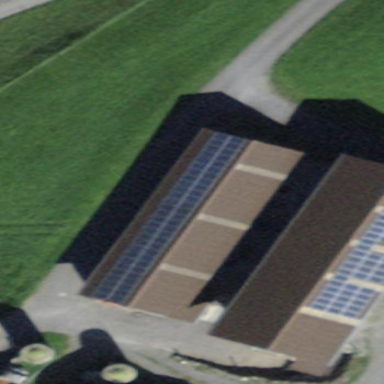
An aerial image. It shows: Barn.